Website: walmart
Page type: billing-address
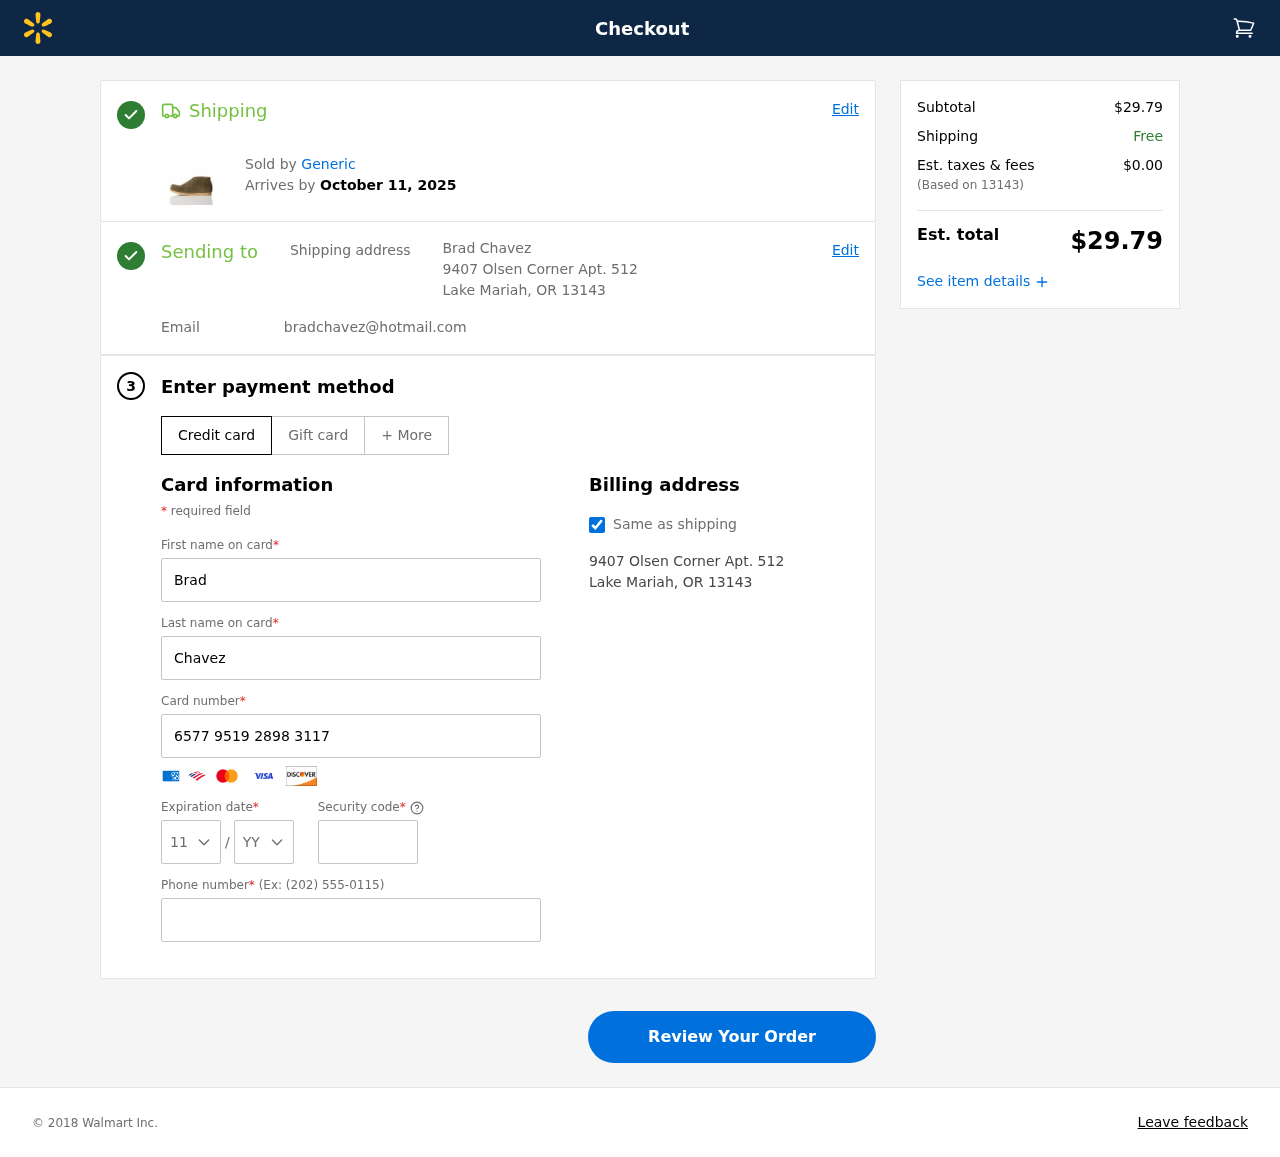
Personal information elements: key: PII_CARD_CVV
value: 162
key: PII_CARD_EXPIRY_MONTH
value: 11
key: PII_CARD_EXPIRY_YEAR
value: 28
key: PII_CARD_NUMBER
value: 6577 9519 2898 3117
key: PII_CITY_STATE_ZIP
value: Lake Mariah, OR 13143
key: PII_EMAIL
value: bradchavez@hotmail.com
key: PII_FIRSTNAME
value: Brad
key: PII_FULLNAME
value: Brad Chavez
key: PII_LASTNAME
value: Chavez
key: PII_PHONE
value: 5907845245
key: PII_POSTCODE
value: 13143
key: PII_STREET
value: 9407 Olsen Corner Apt. 512
Product elements: key: PRODUCT1_BRAND
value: Generic
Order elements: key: ORDER_DELIVERY_DATE
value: October 11, 2025
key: ORDER_SUBTOTAL
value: $29.79
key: ORDER_TAX
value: $0.00
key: ORDER_TOTAL
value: $29.79